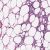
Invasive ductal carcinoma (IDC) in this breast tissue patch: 0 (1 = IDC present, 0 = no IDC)